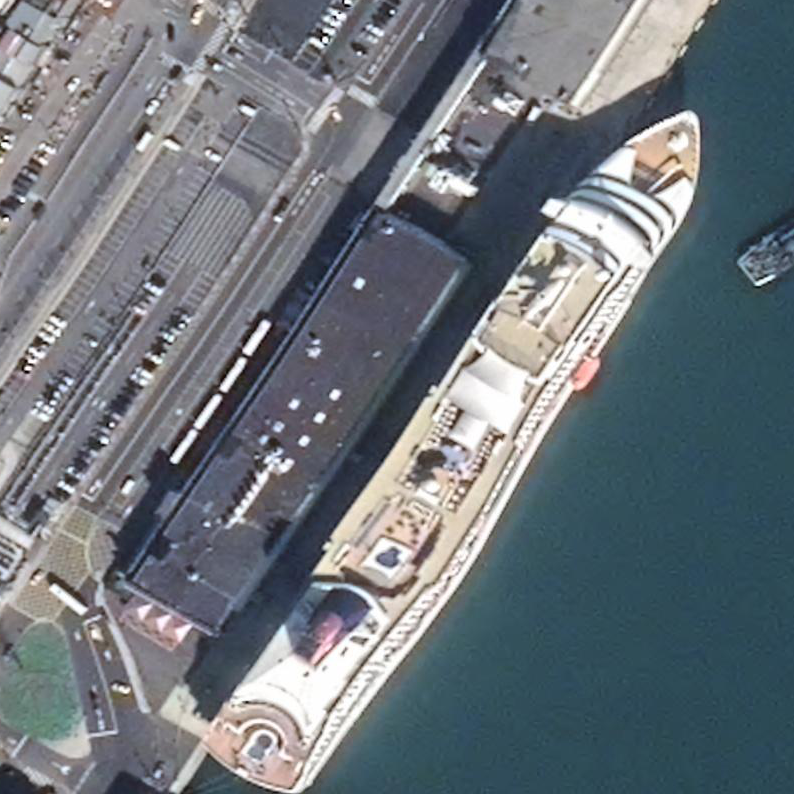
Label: Megayacht